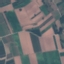
Land use / land cover class: PermanentCrop